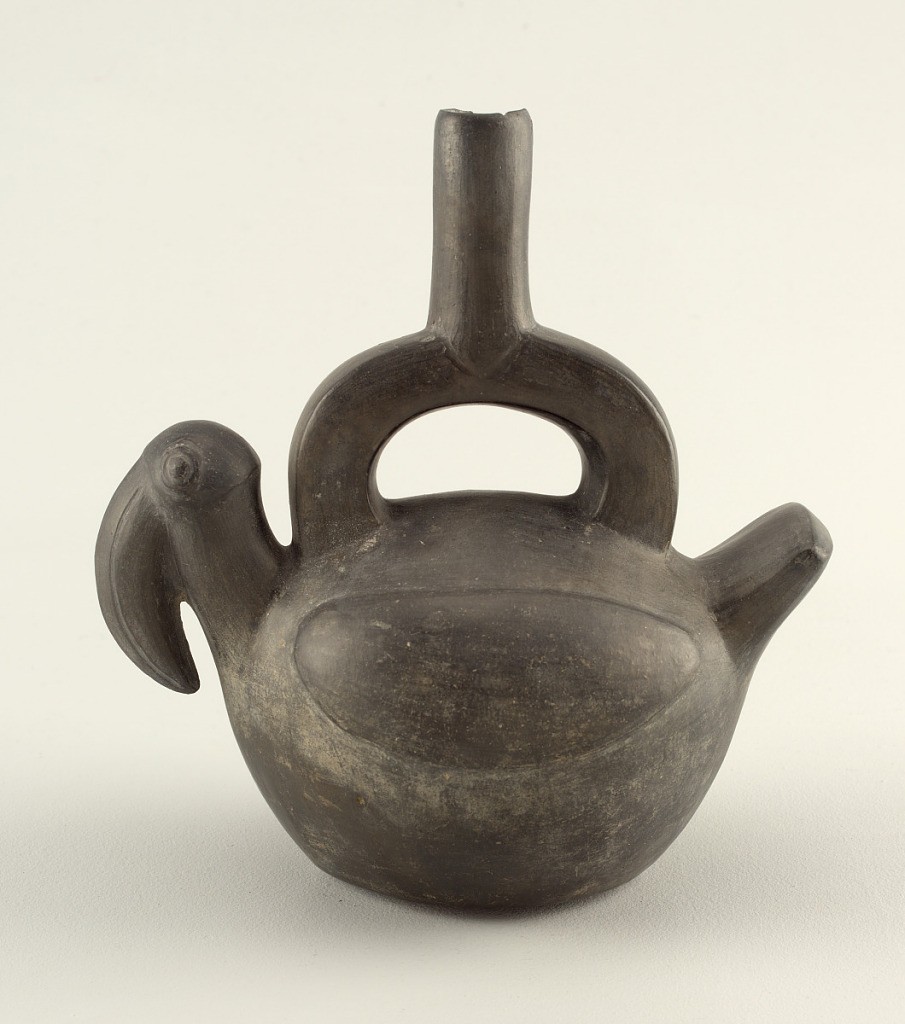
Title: Vessel
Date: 1300–1400
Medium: earthenware
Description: Bird-shaped vessel with stirrup spout; horizontal ovoid body with applied wings, square tail and head of toucan.  Square-section stirrup with rounded spout (chipped).